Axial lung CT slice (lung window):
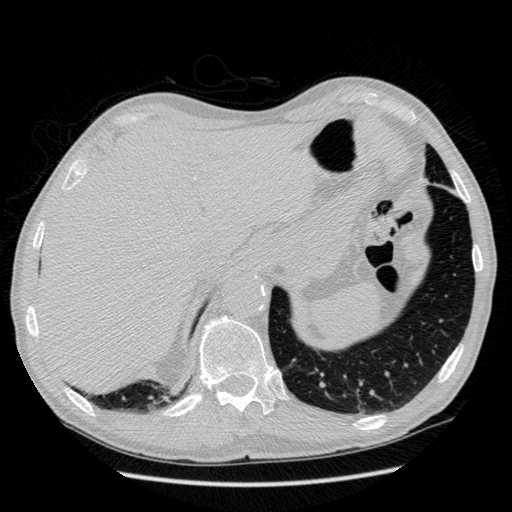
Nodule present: no